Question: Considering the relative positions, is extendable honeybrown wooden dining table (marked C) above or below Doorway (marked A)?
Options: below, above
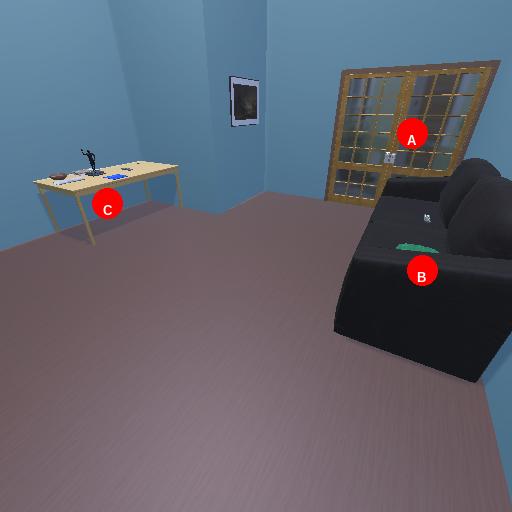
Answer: below